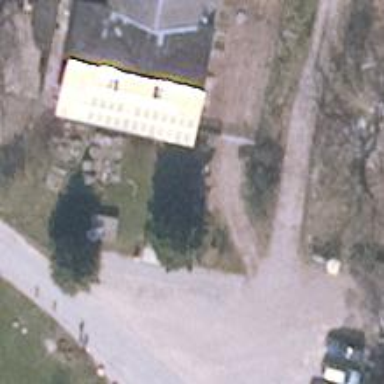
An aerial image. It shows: There is shelter in the image.